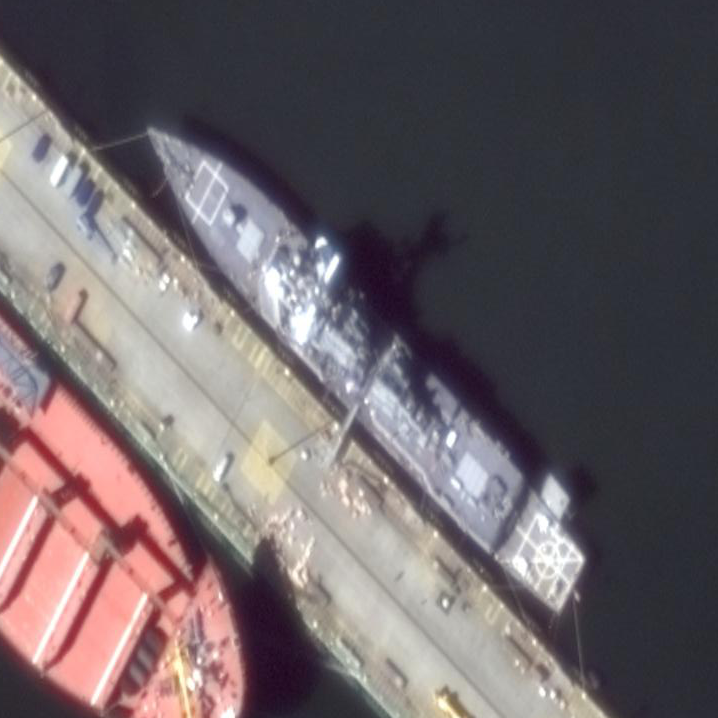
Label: destroyer